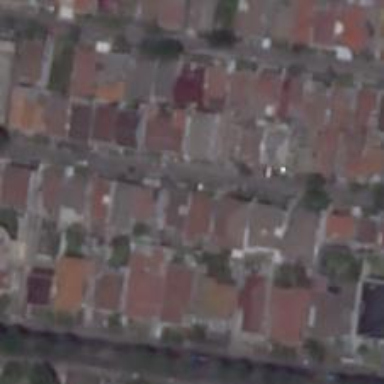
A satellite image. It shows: Residential building.